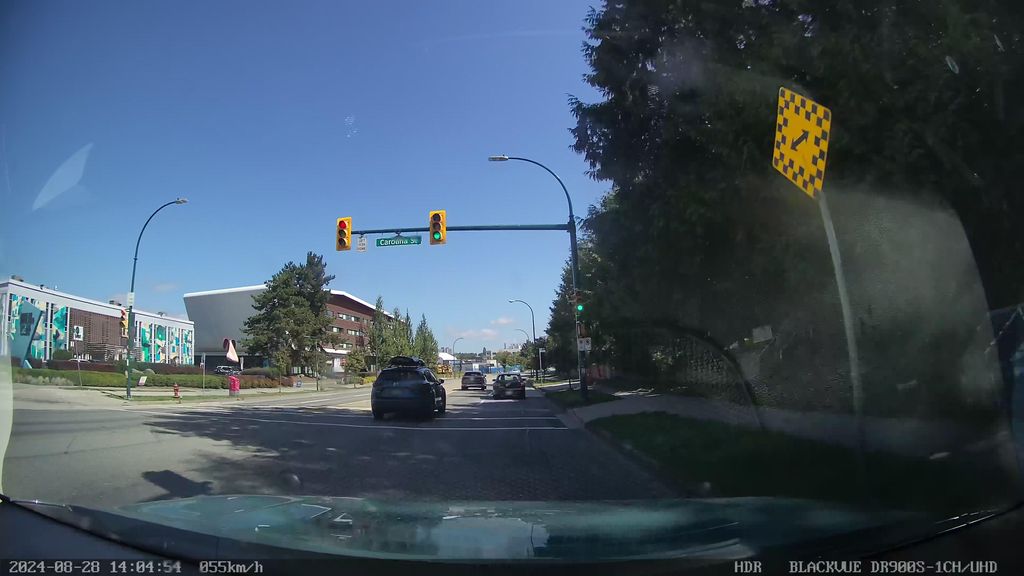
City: vancouver